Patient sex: M
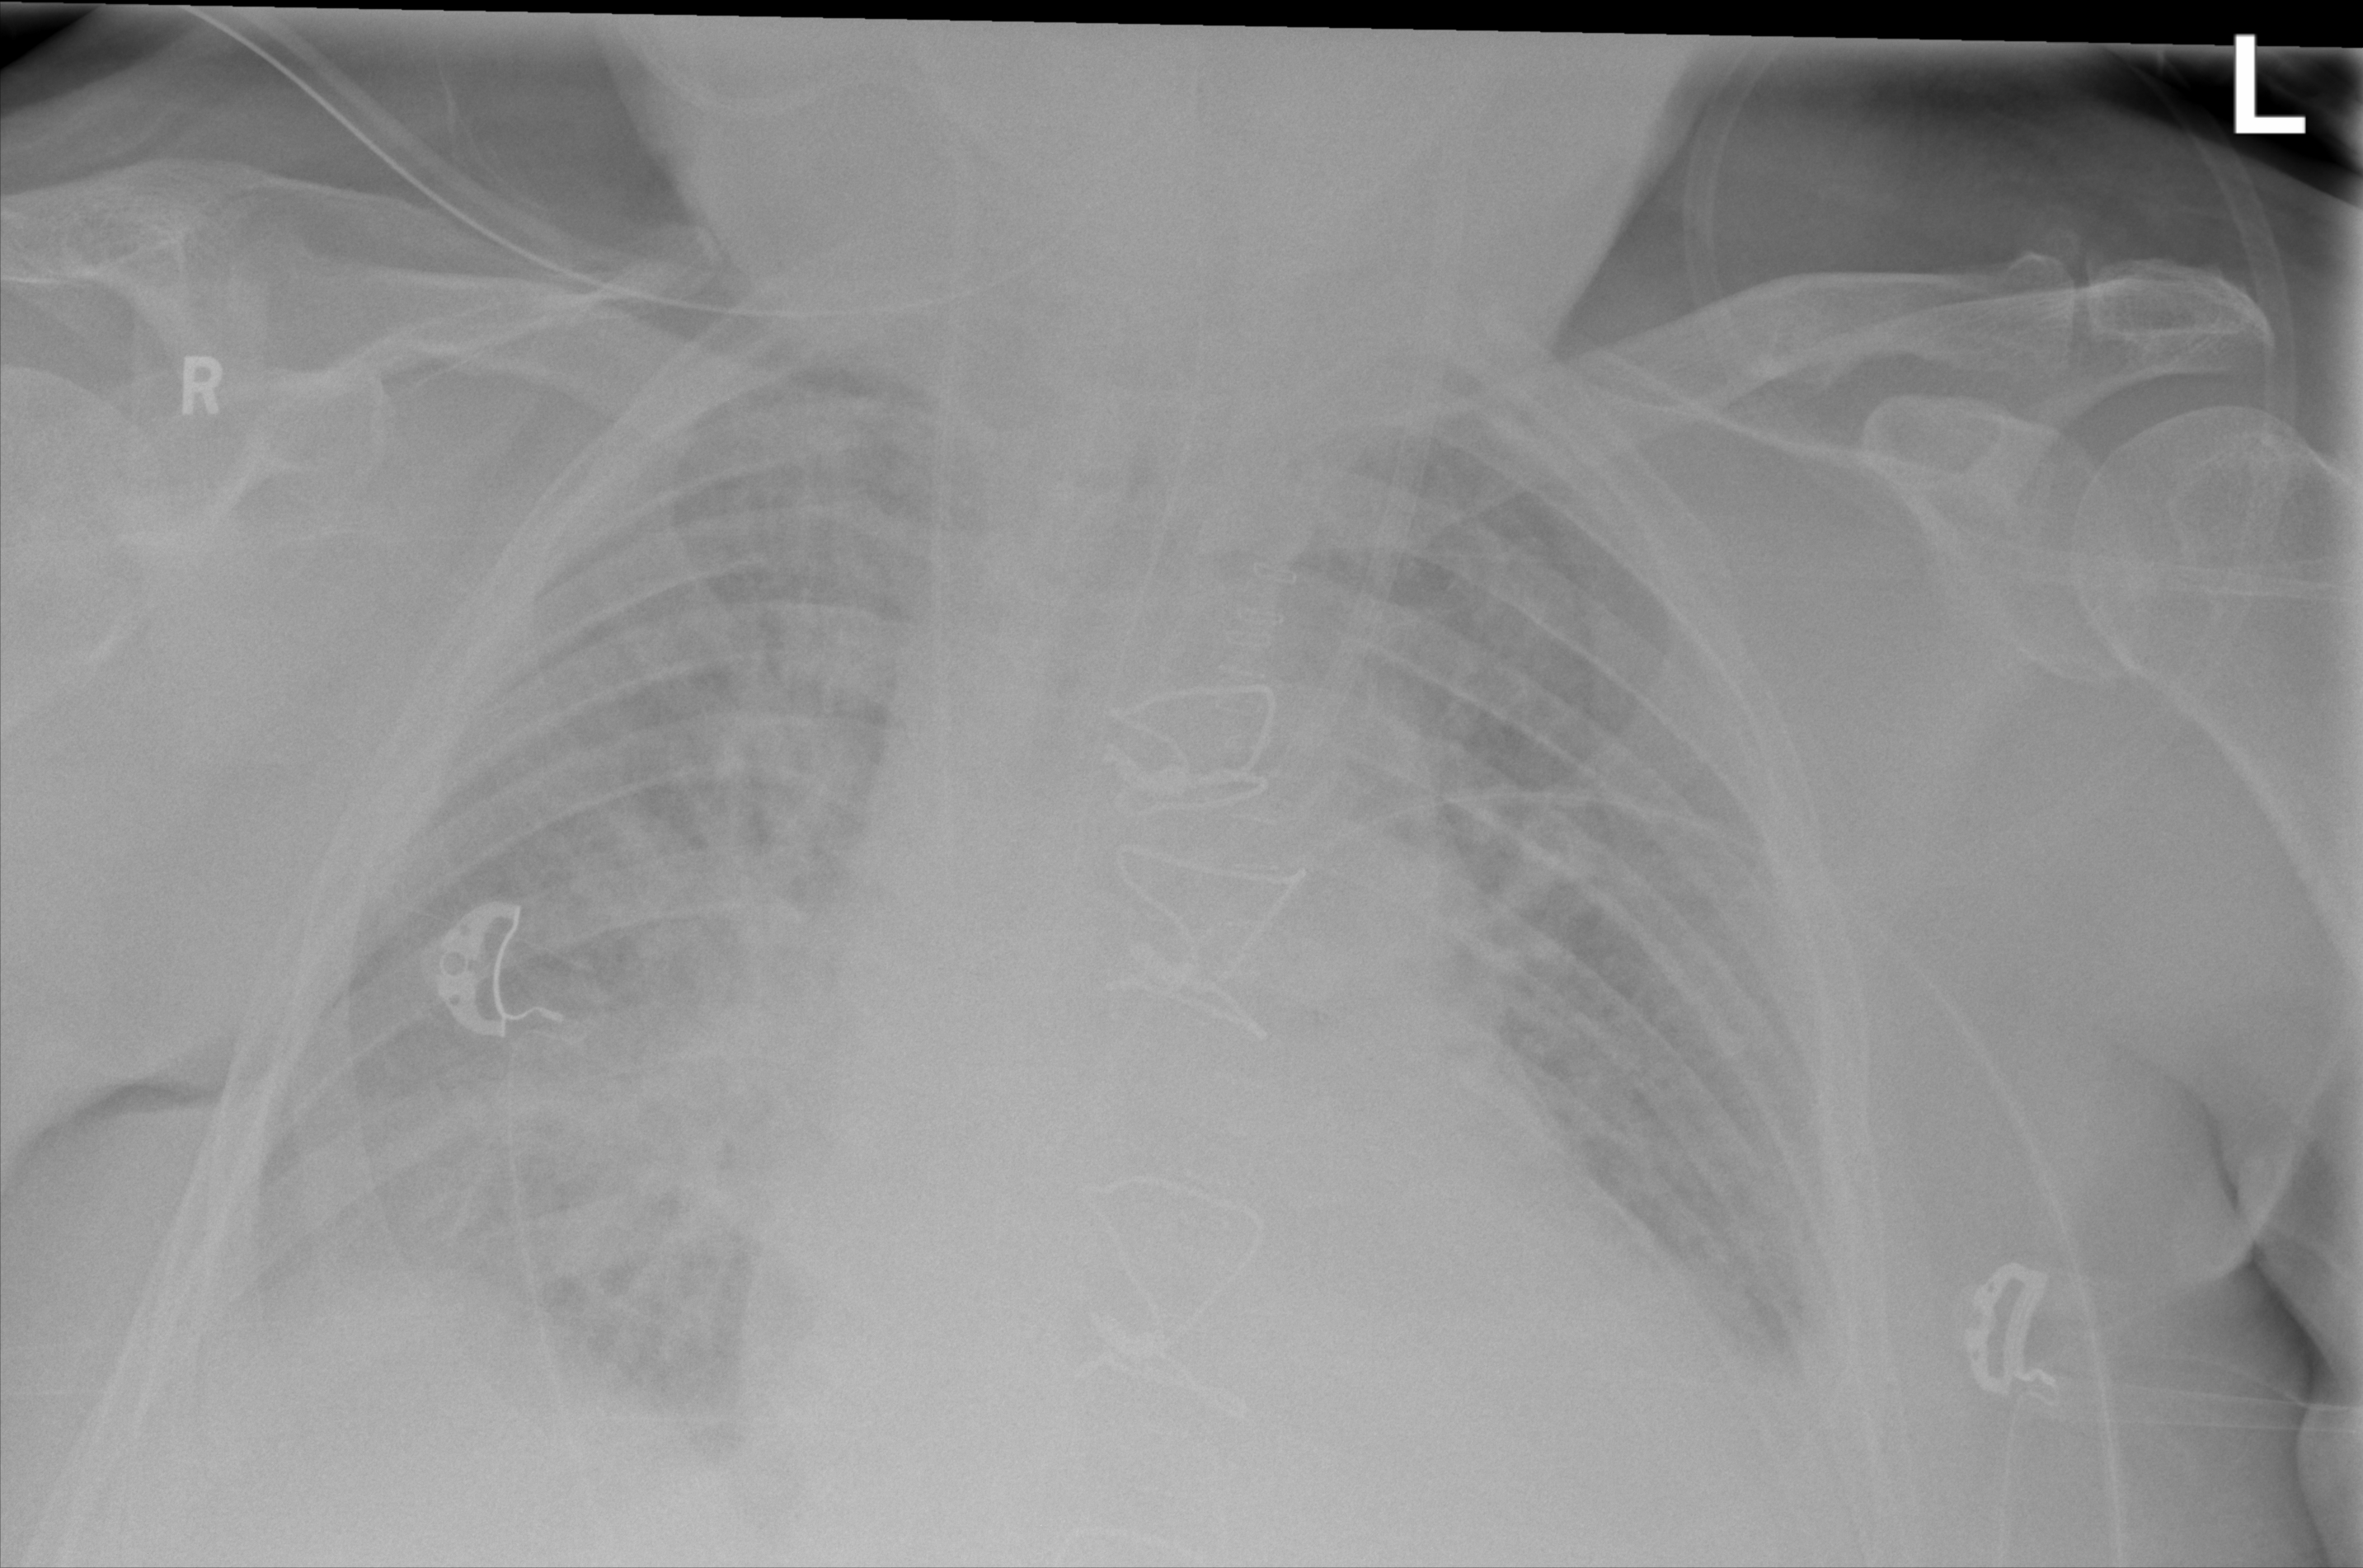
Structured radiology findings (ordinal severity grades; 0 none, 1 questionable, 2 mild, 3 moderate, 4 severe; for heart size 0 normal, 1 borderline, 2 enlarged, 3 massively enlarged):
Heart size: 2
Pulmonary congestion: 3
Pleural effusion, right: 2
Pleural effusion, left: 2
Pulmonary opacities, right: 3
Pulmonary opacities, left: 0
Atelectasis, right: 3
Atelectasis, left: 0